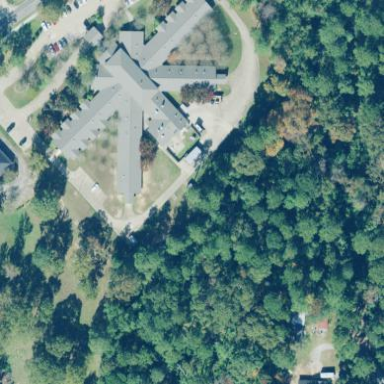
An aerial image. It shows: Nursing home building.